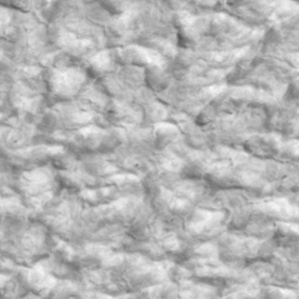
Label: non_frost